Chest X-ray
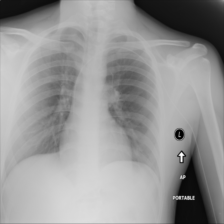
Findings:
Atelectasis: negative
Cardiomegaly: negative
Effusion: negative
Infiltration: negative
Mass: negative
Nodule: negative
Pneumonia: negative
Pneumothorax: negative
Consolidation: negative
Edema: negative
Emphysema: negative
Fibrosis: negative
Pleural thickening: negative
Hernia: negative